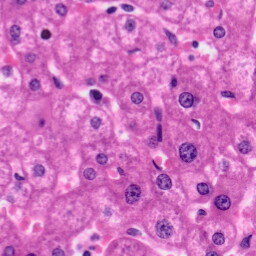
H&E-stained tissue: Liver